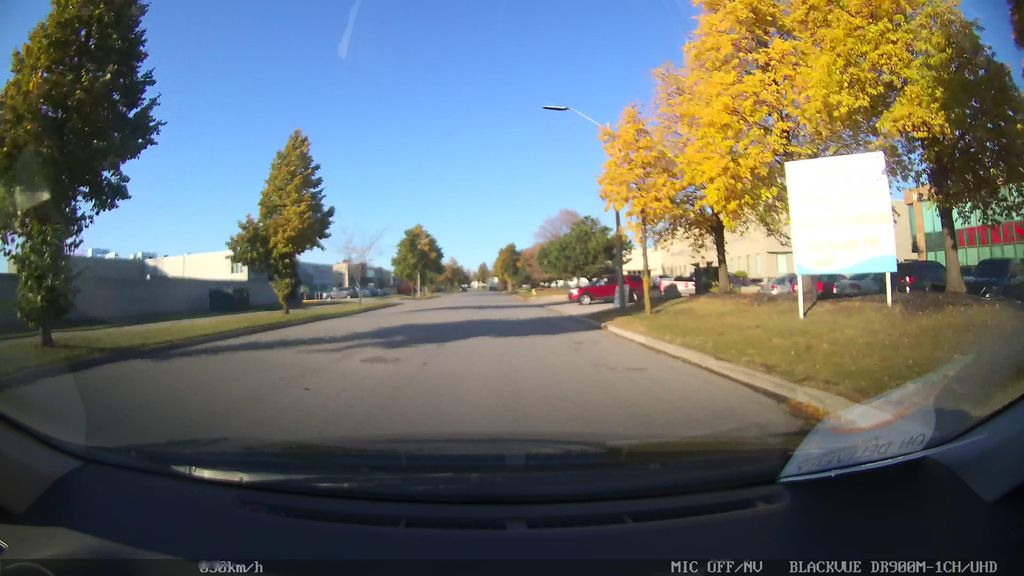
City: toronto